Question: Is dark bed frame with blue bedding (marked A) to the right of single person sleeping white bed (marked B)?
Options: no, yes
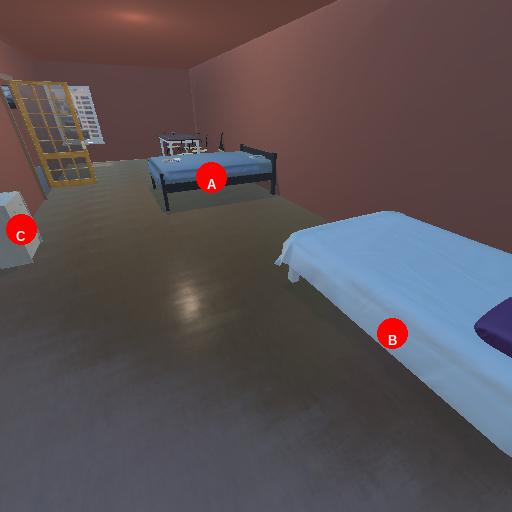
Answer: no